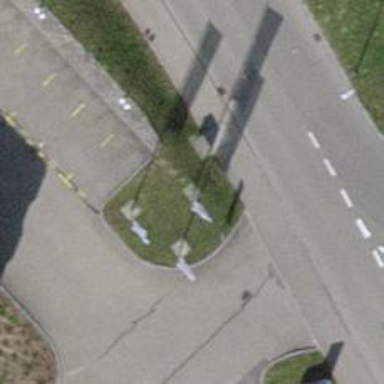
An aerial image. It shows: Flagpole which is man-made.